Aerial crown-view tile of a tropical tree (Barro Colorado Island, Panama), acquired 20250124:
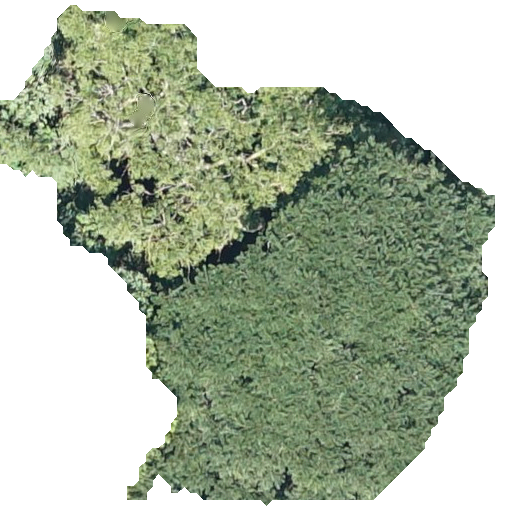
Species: Jacaranda copaia
GBIF accepted scientific name: Jacaranda copaia
Crown area: 226.742 m²